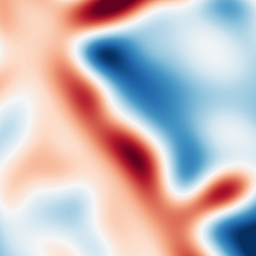
Category: multiscale
Decomposition family: log
Decomposition parameters: sigma: 20
Upsampling method: bicubic
Upsampling parameters: scale: 2
Upsampling scale: 2